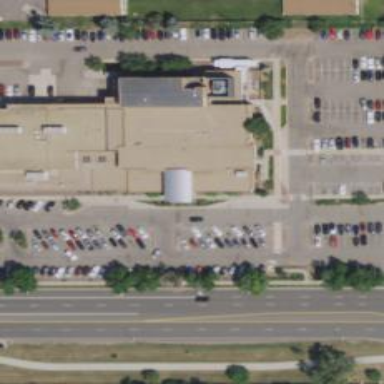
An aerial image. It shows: Office building.